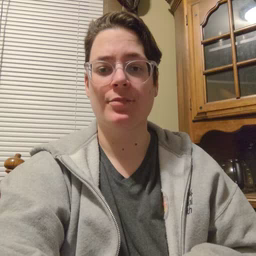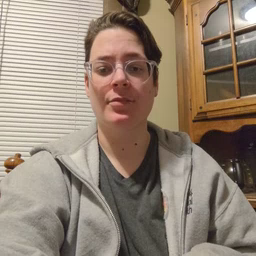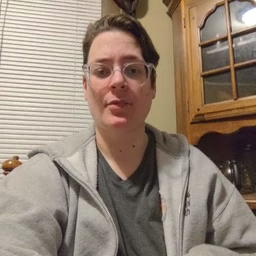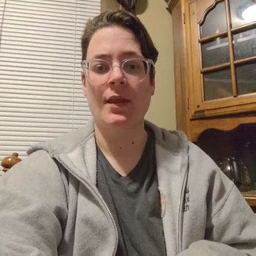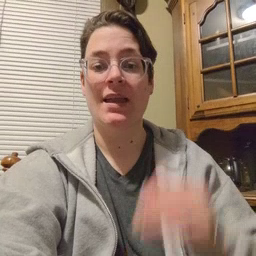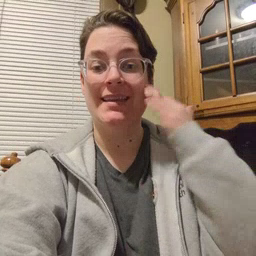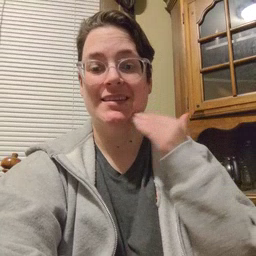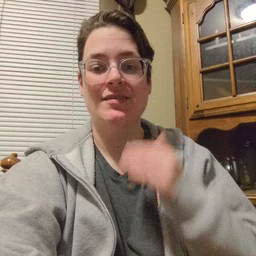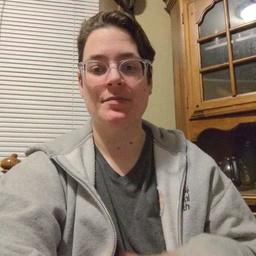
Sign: head